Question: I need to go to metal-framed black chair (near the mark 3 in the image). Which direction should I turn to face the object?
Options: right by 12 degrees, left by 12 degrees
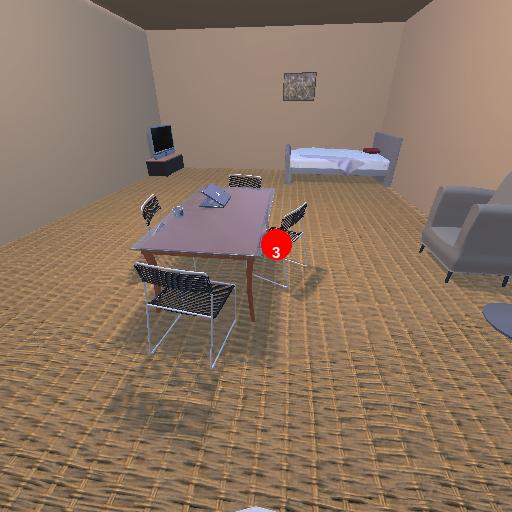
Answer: right by 12 degrees